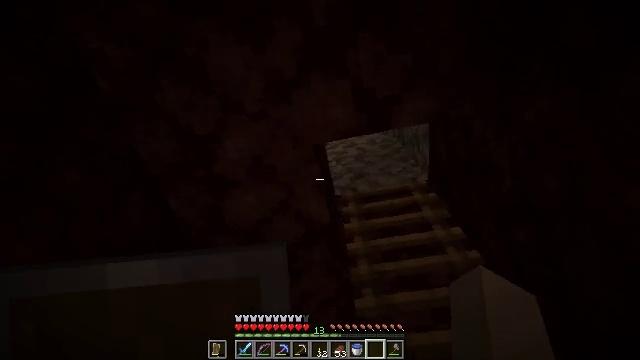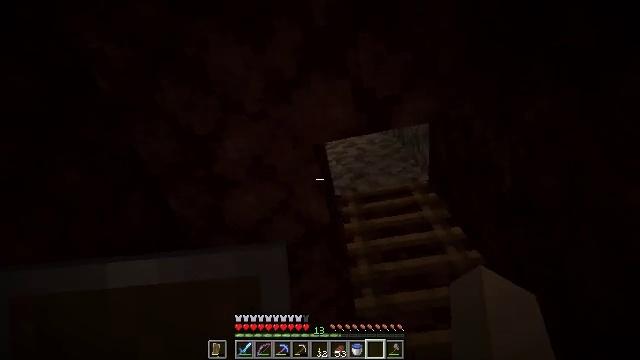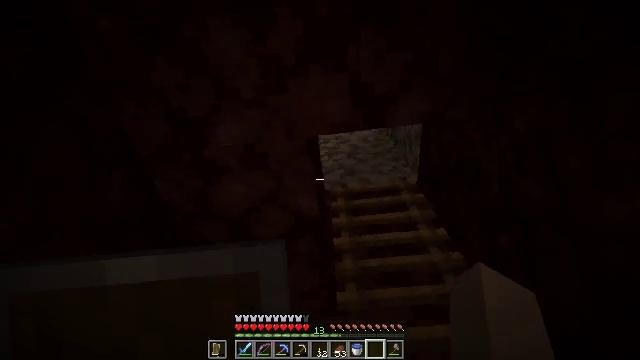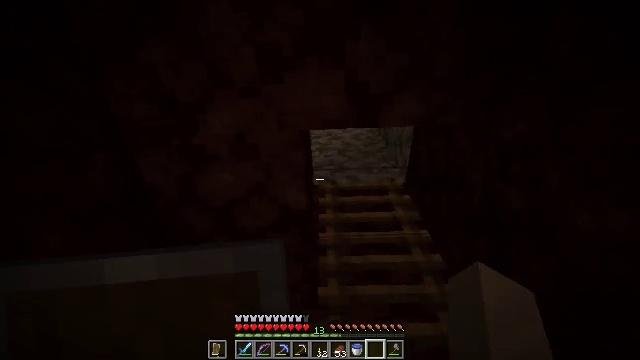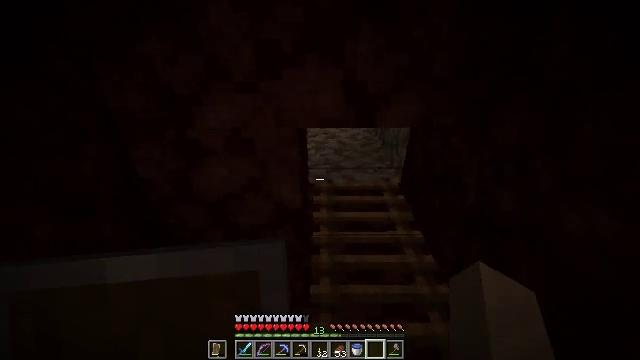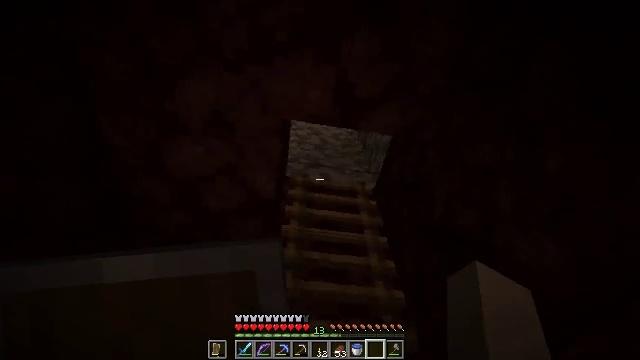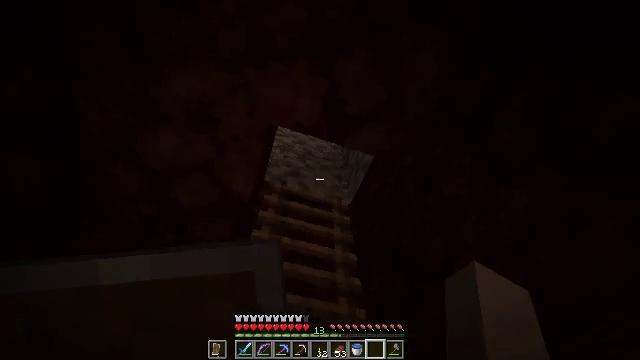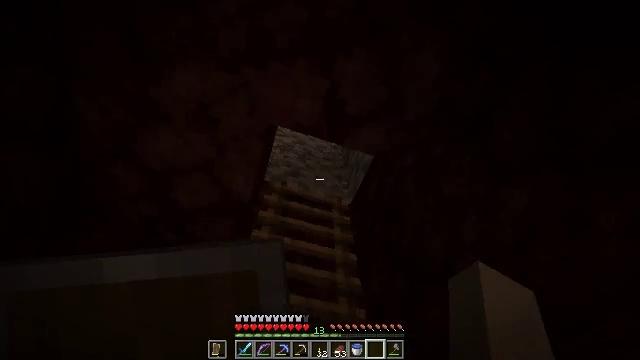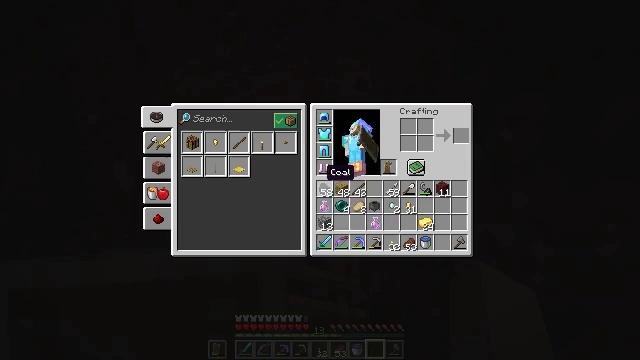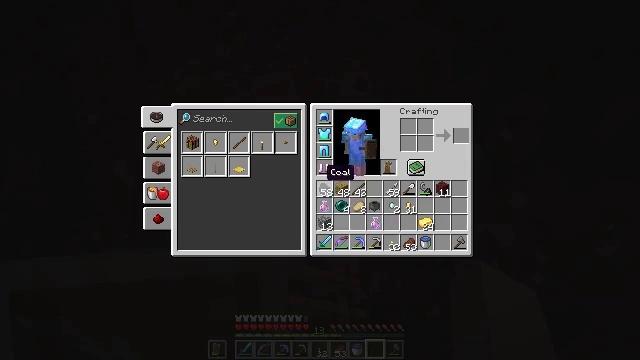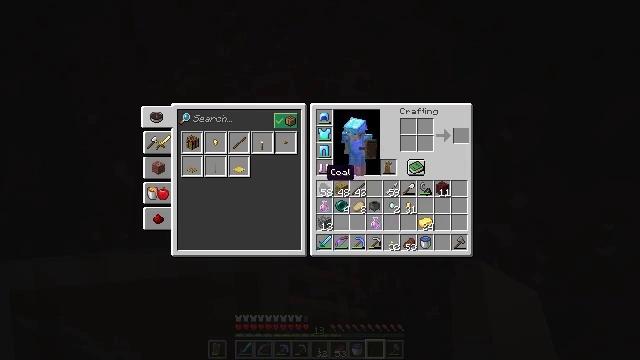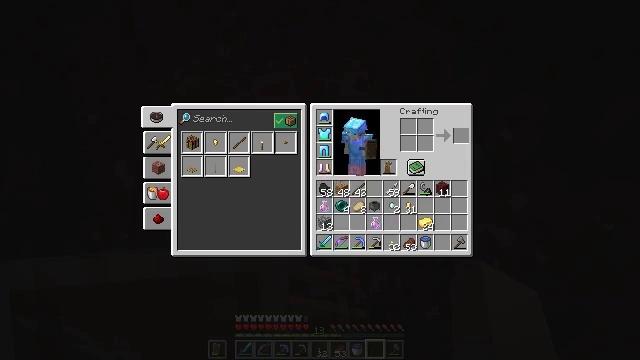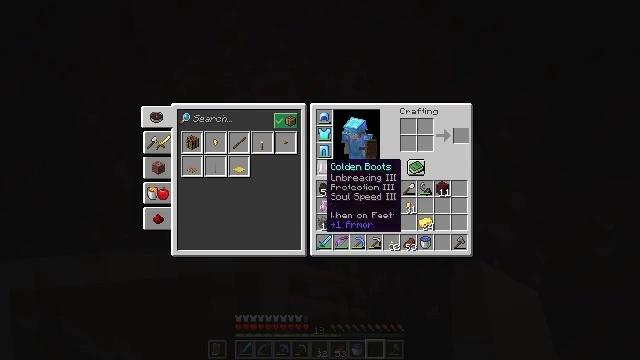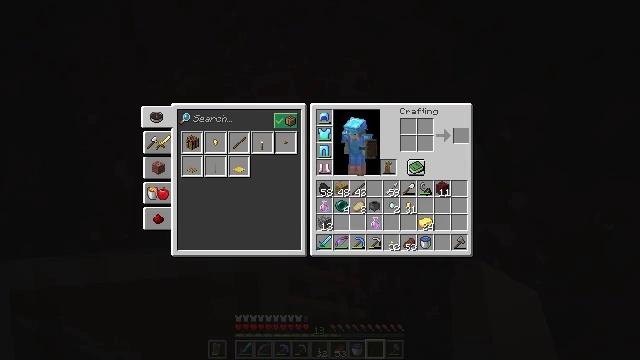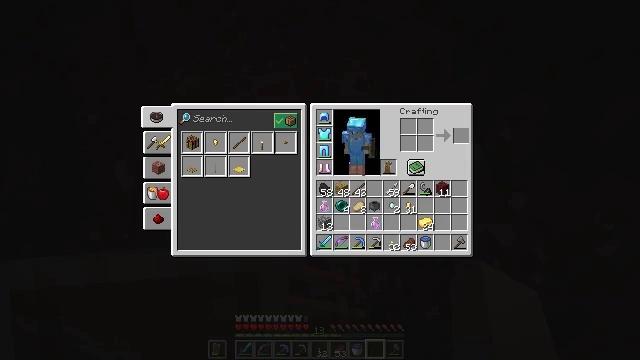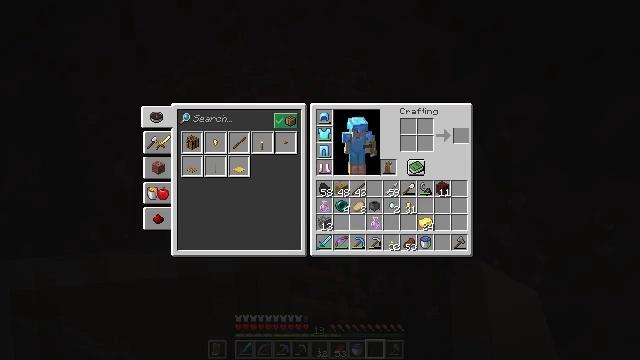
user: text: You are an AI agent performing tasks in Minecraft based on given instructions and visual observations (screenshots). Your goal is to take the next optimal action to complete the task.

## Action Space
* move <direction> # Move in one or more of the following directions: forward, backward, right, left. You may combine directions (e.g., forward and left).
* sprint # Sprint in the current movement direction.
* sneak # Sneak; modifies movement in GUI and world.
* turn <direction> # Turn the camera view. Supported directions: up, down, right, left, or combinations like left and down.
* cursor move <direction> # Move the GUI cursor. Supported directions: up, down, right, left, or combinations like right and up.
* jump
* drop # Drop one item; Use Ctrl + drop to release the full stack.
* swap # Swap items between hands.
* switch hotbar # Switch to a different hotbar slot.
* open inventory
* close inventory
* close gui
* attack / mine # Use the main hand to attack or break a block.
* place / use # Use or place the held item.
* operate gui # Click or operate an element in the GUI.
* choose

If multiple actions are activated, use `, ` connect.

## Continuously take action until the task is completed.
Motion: motion action
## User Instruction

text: Open the crafting table to craft a ladder.
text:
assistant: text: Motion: no_op
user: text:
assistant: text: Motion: turn right and down
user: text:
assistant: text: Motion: turn right and down
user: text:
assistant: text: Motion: turn right
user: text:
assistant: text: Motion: turn right
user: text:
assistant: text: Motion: turn right and up
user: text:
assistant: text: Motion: no_op
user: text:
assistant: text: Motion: open inventory
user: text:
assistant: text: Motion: open inventory
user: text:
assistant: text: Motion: open inventory
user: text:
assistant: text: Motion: no_op
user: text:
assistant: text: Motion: no_op
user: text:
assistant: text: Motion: cursor move right and up
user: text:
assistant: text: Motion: cursor move right and up
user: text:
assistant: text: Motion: no_op
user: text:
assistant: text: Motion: no_op
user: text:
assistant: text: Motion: no_op
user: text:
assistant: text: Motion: no_op
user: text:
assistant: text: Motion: no_op
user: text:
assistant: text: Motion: no_op
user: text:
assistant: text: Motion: no_op
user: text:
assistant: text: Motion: cursor move up
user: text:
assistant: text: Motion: no_op
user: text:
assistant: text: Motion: no_op
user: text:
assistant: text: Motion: no_op
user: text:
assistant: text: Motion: no_op
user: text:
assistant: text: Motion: no_op
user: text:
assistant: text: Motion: no_op
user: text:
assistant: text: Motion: no_op
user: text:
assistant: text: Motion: no_op